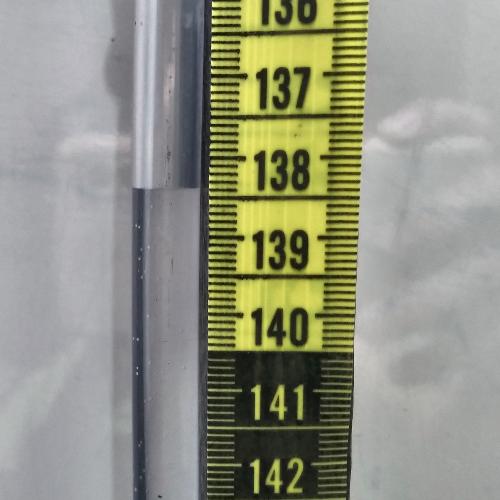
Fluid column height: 138.4 cm